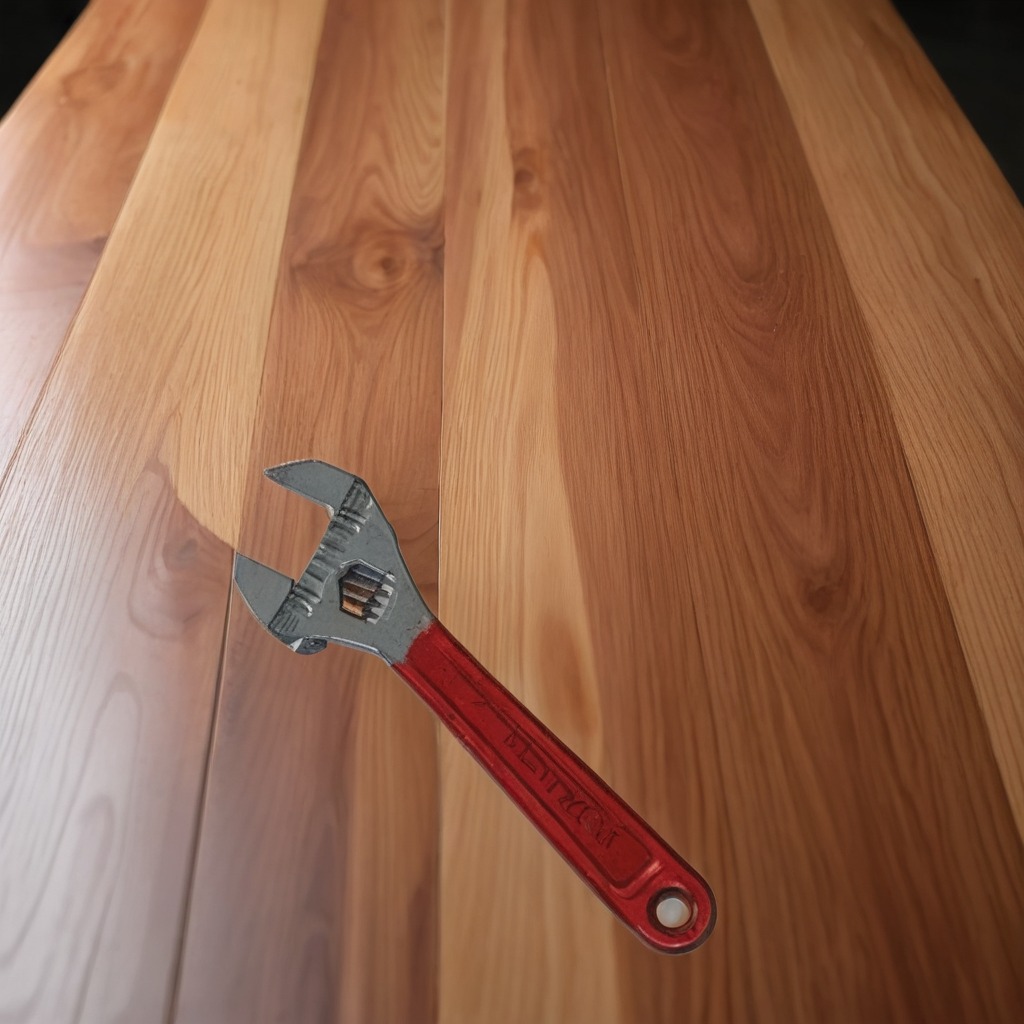
An wrench lies on the wooden table in a carpentry studio.